An envelope spectrum derived from a bearing vibration measurement is shown; the reference markers locate BPFO, BPFI, BSF and FTF for this bearing geometry and shaft speed. What is the most likely bearing condition (normal, inner_race, outer_race, ball)?
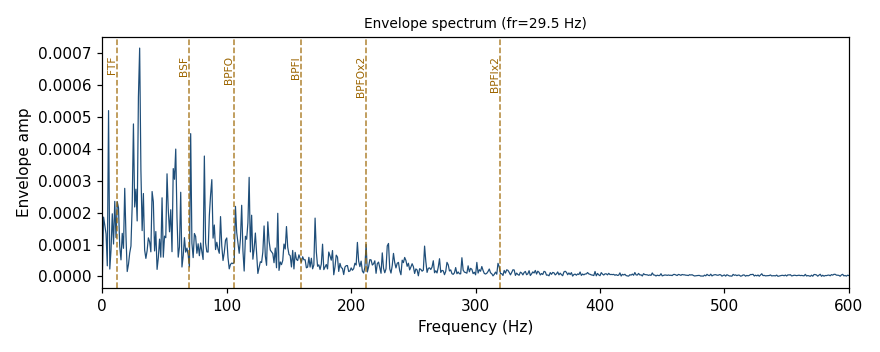
Answer: ball